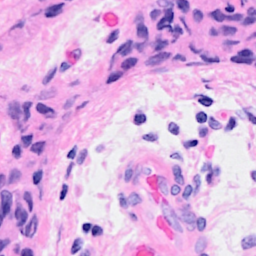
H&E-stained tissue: Breast